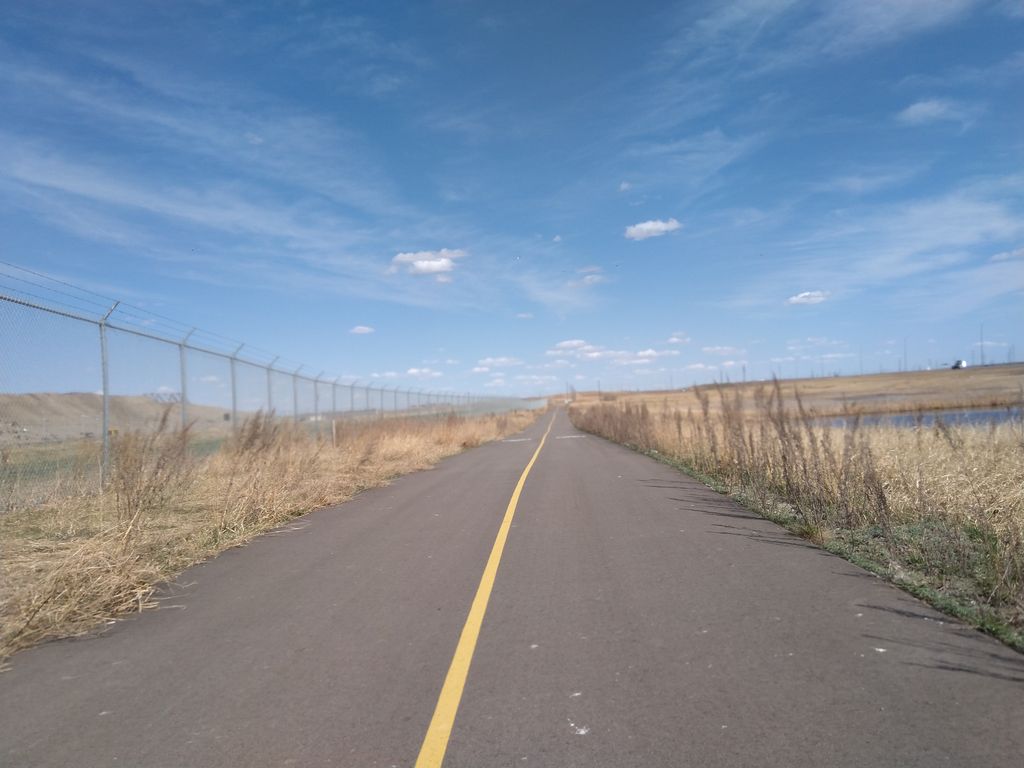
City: calgary